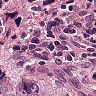
Metastatic tissue present: yes